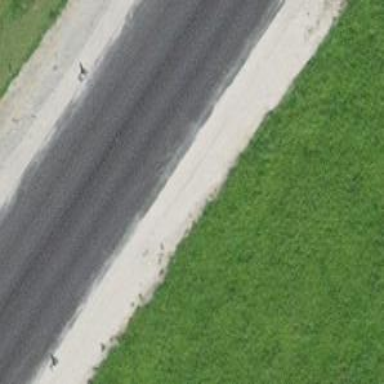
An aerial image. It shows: Primary road with asphalt surface.